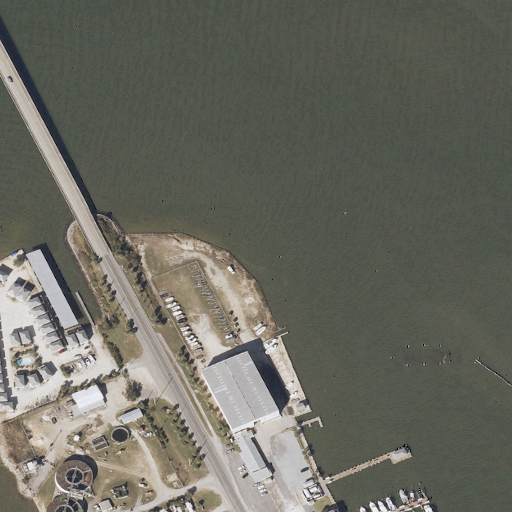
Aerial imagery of cape in Alabama named Chugae Point containing open water, medium intensity development, high intensity development, barren land, low intensity development, and herbaceous wetlands